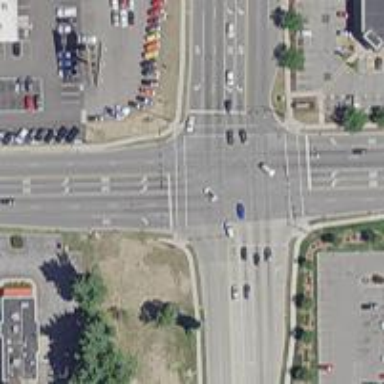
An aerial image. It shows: Crossing on the road.